Interaction volume radius: 10 \u00c5
Interaction volume height: 20 \u00c5
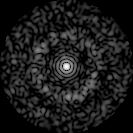
Disorder parameter: 0.8197